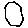
Label: hexagon